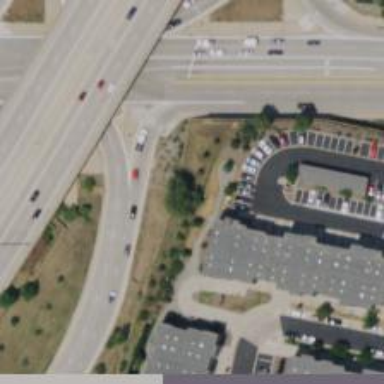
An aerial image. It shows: Trunk link highway.